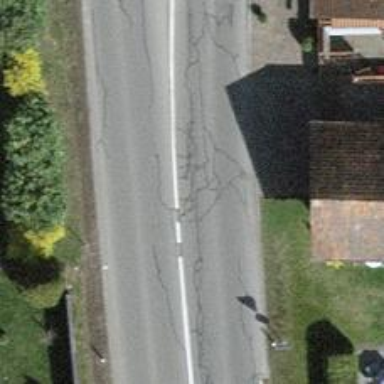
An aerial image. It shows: Secondary road with asphalt surface.